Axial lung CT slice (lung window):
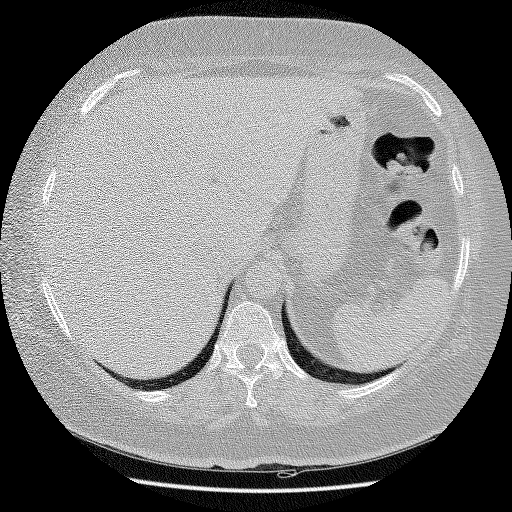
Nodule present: no